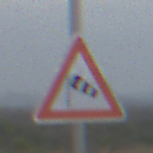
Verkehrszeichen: SeitenwindVonLinks
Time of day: Midday
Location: Outdoor (Nature)
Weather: PartlyCloudy
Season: NotSpecified
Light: Natural